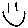
Label: smiley face